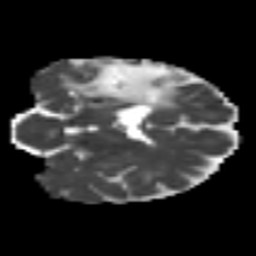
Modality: MD
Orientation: coronal
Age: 44
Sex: female
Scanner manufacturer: siemens
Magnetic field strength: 3 T
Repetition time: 4.999 s
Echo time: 0.07946 s